Question: I am currently working on a project for my first java team project. I have run into an issue where a certain class will suddenly stop showing errors (when I try to build my project, the output will show an error as shown in the screen capture, but I won't see an error in the text editor). I wrote a bunch of nonsense at the last line for you to see what I mean. Also, my attributes normally show in purple text and they now show in white text which is normally the indicator that the class in question won't show errors. This only affects some classes, most of them I worked on recently and have not been committed and pushed to my gitlab repo.
This makes coding a pain since I never know if I have made a stupid mistake until I try to build the project. I have not fiddled with the IDE, the only thing I did was change the font to the Jetbrains one and put on the default Netbeans dark theme.
Any help would be appreciated.

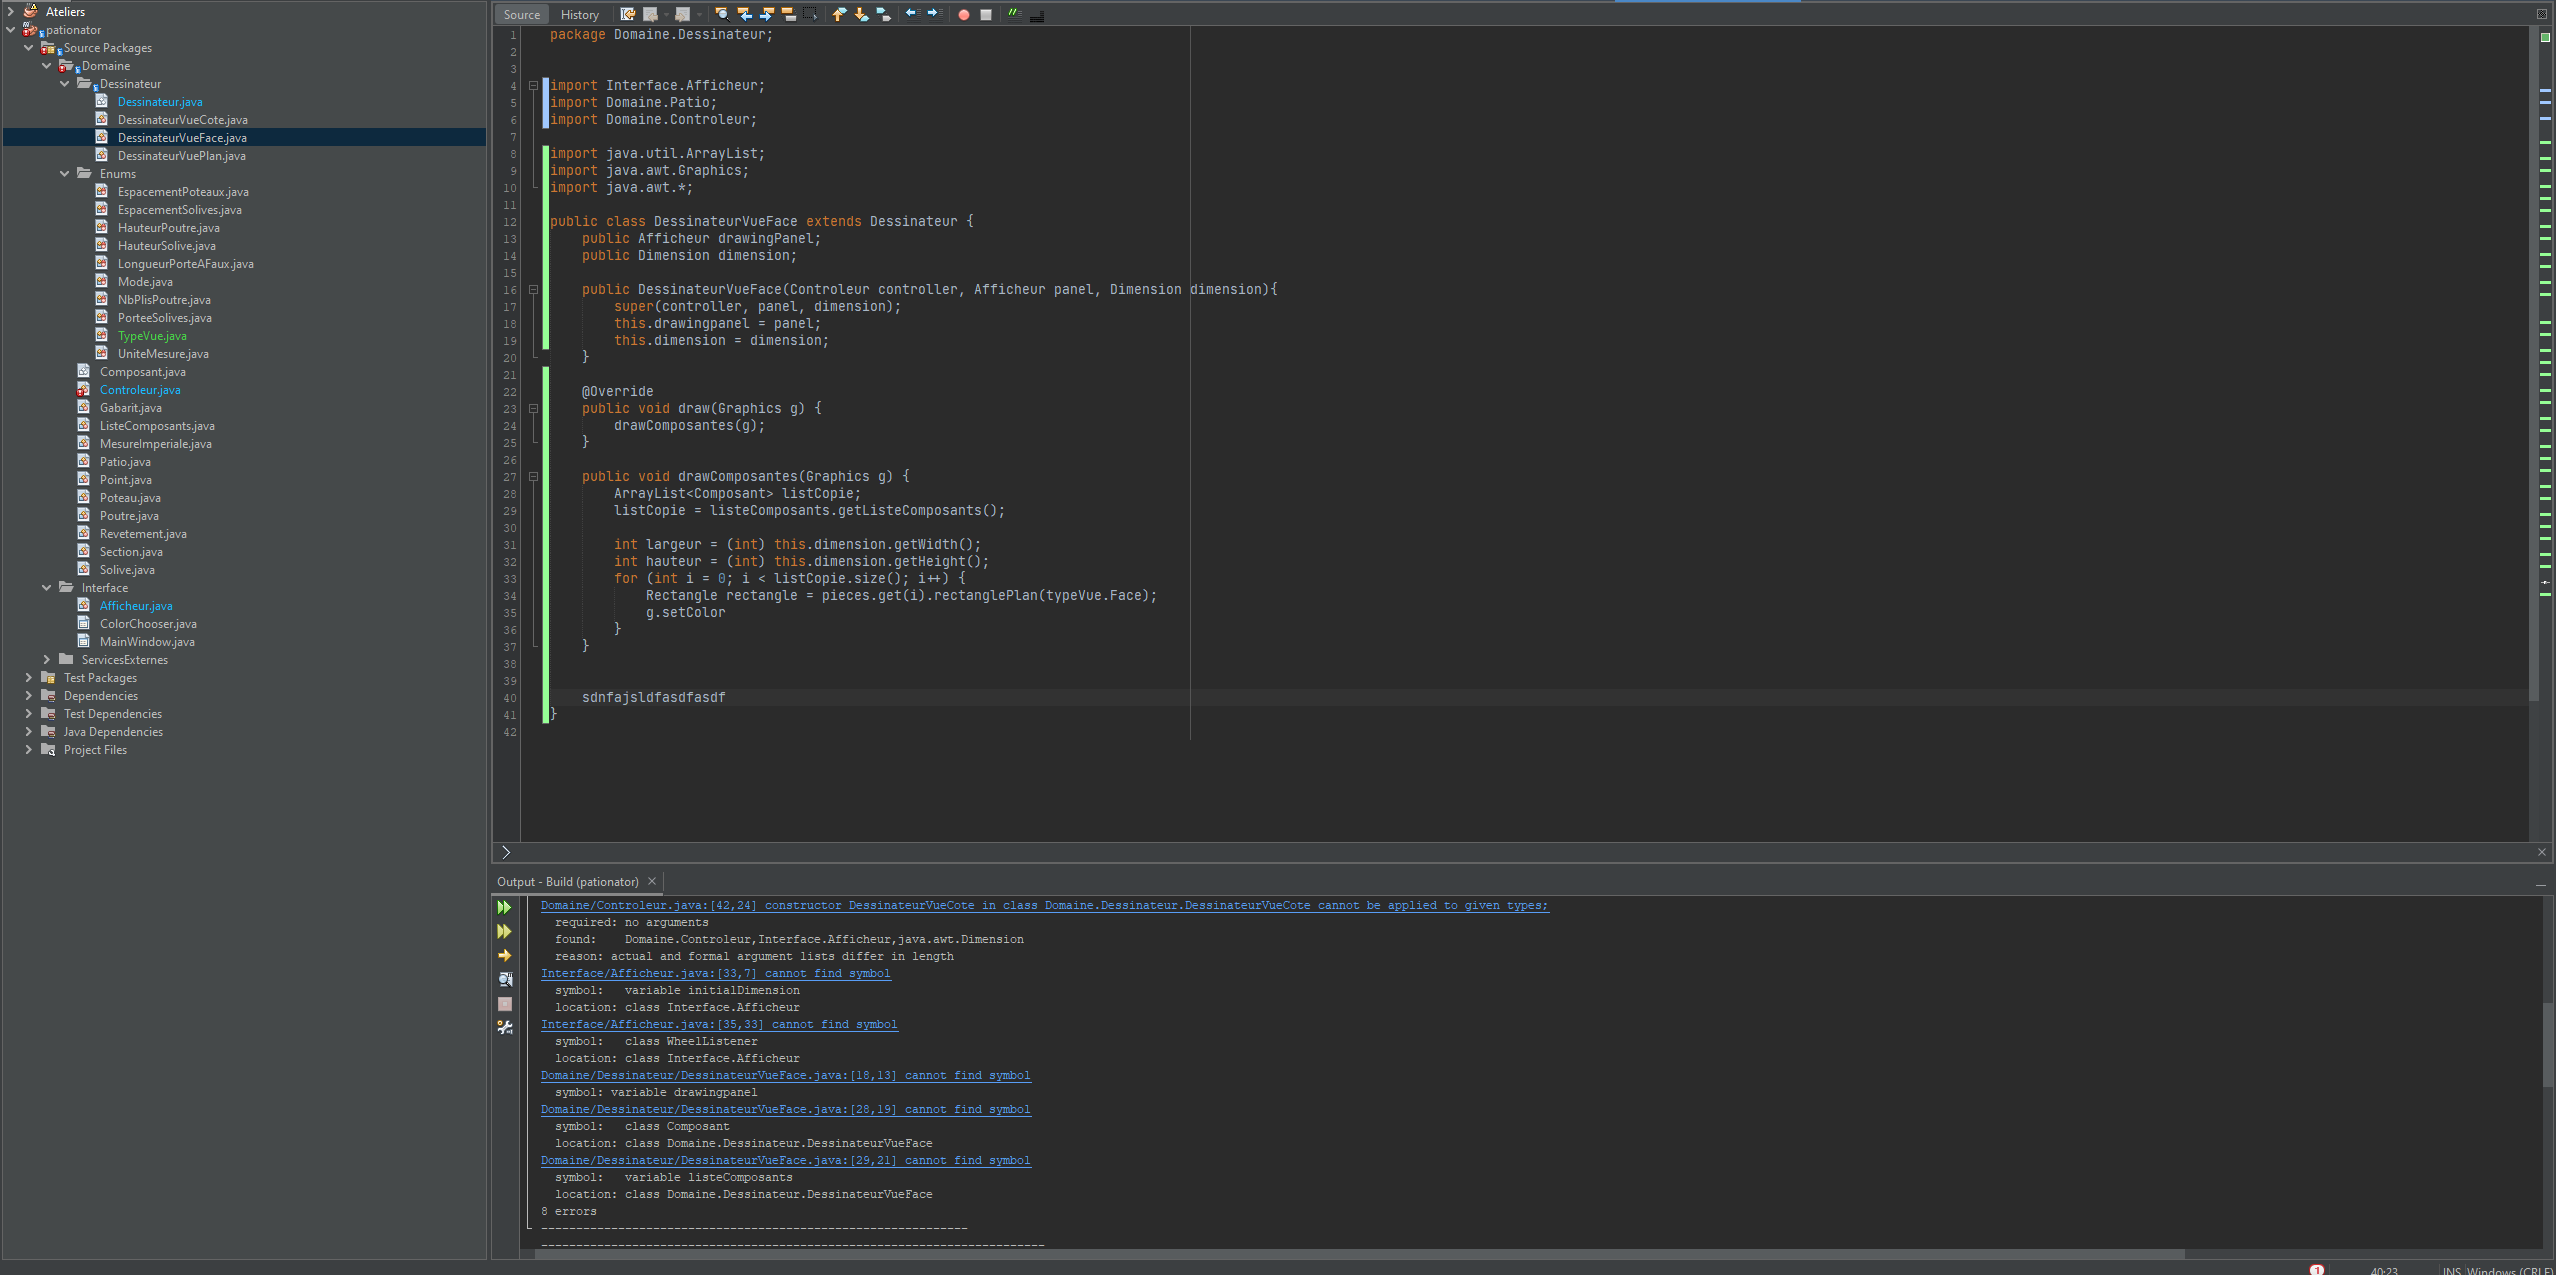
Answer: Try to delete Netbeans 'Cache' folder (after closing Netbeans of course). On Windows systems it is usually located under 'C:\Users\<<username>>\AppData\Local\NetBeans\'.